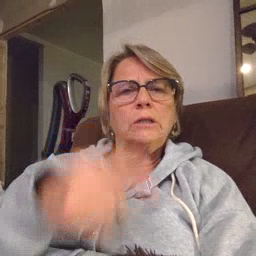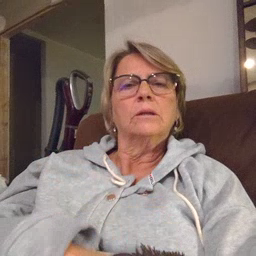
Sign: first